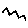
Label: zigzag